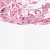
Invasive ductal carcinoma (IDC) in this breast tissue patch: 0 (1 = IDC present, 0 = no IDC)